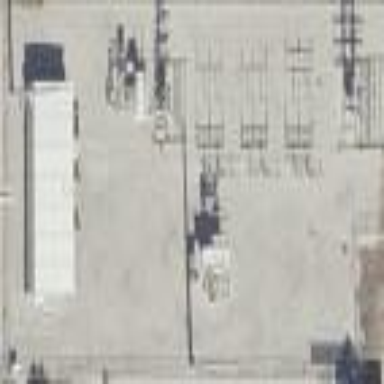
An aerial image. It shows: Industrial substation surrounded by fence.